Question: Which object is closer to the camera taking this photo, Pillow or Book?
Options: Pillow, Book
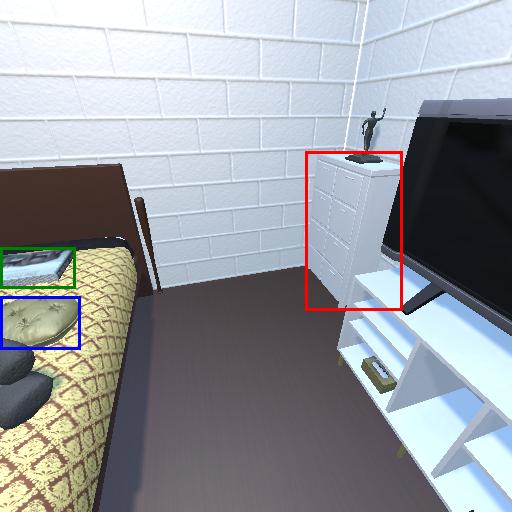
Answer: Pillow